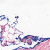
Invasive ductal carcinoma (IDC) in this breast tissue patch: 0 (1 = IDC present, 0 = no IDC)